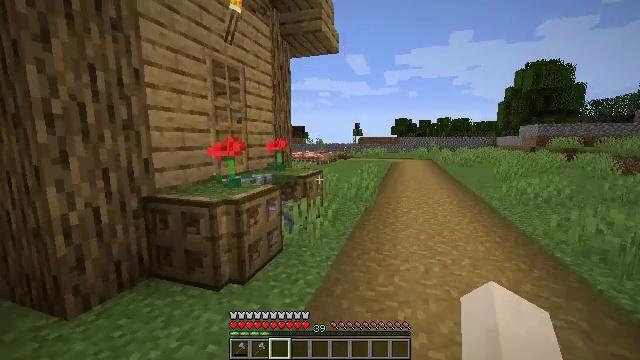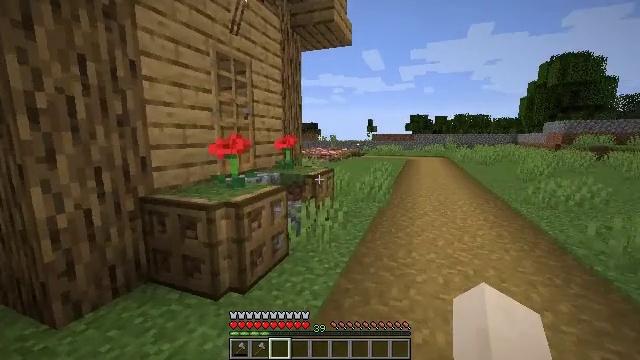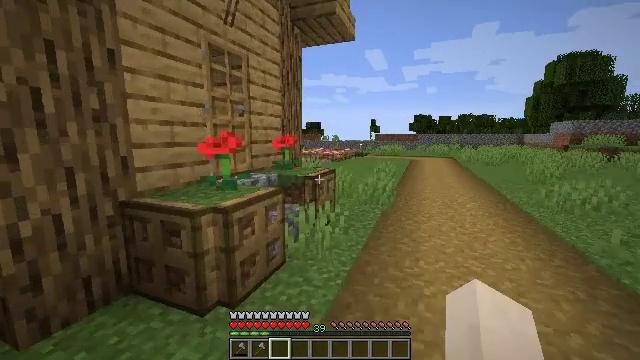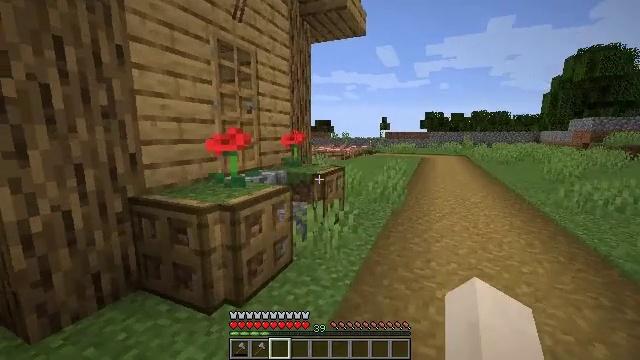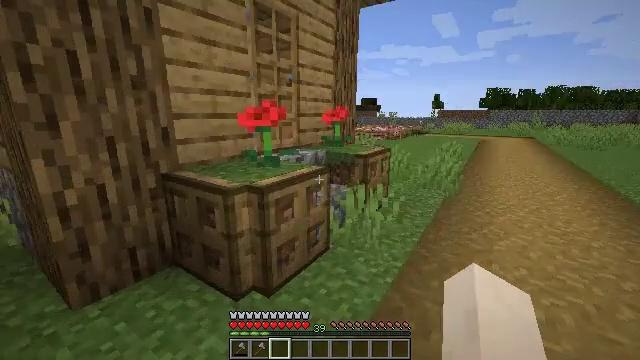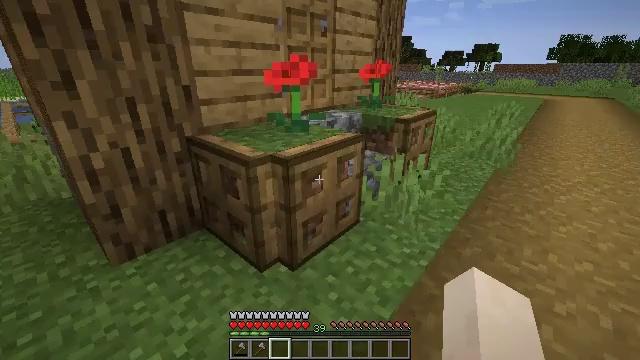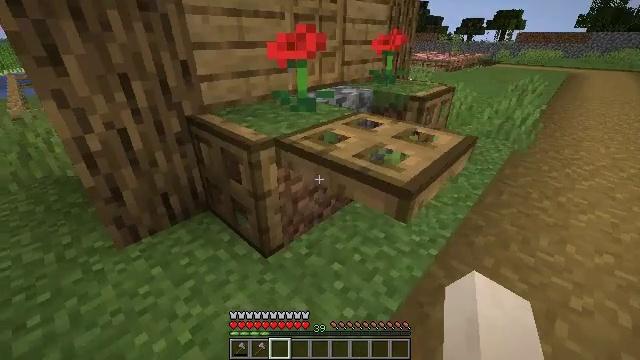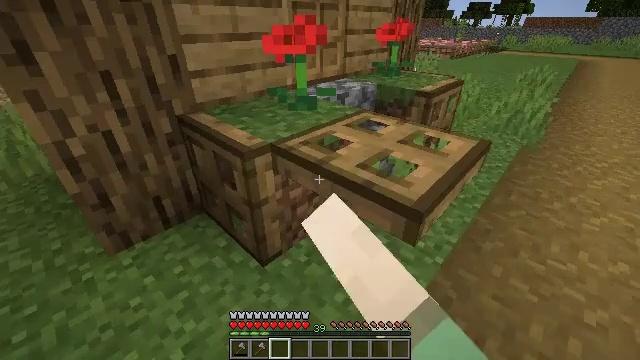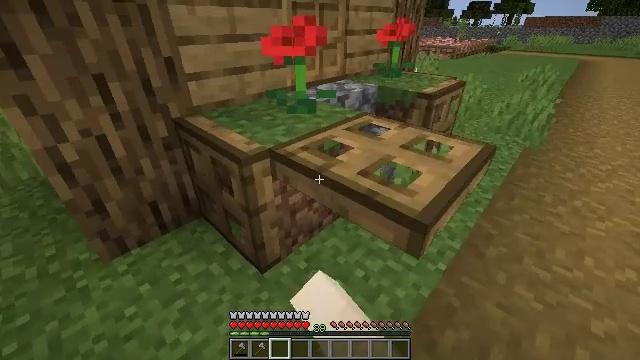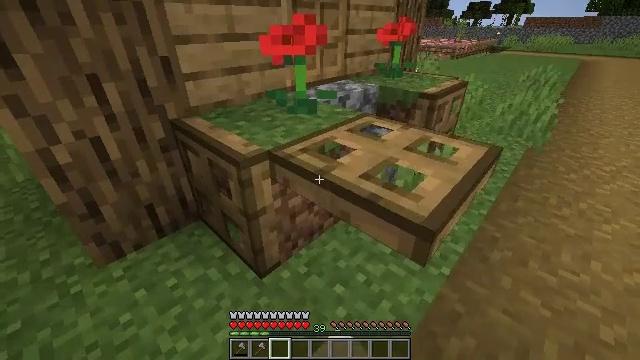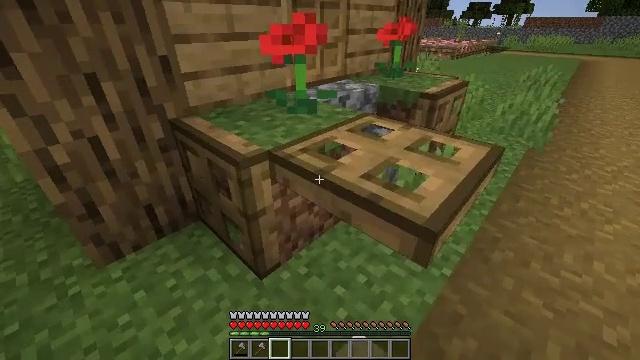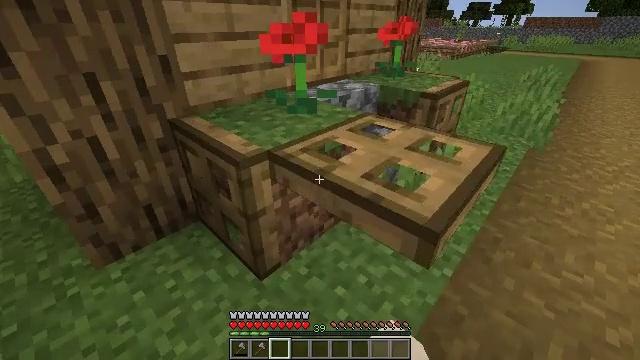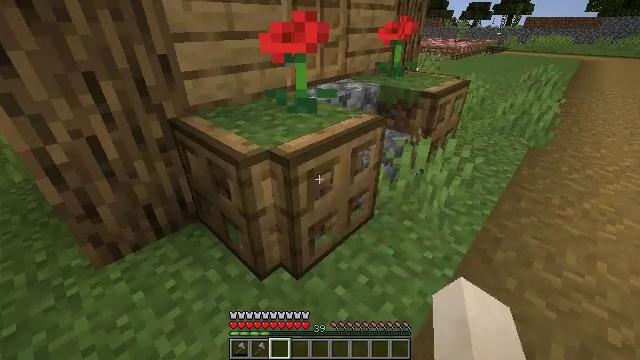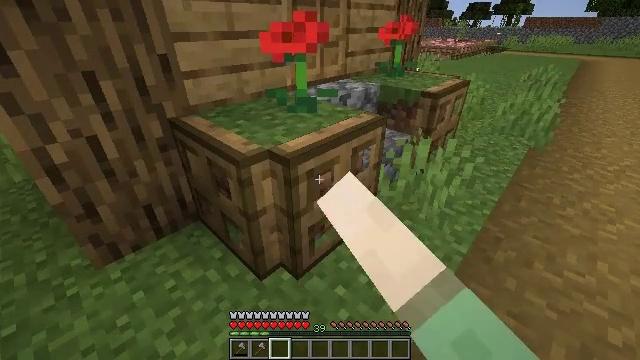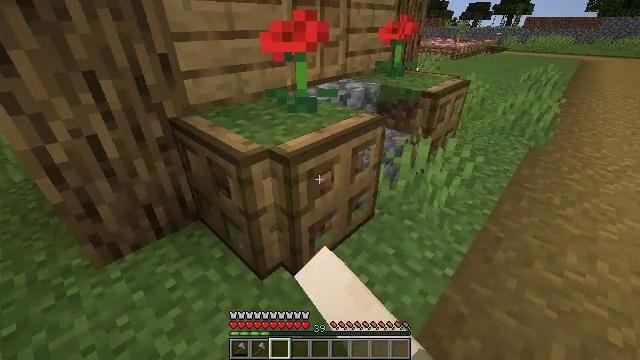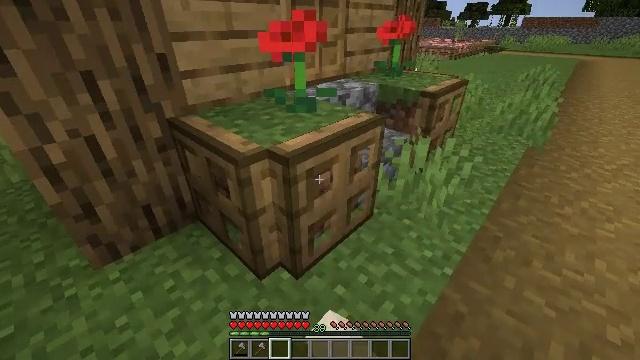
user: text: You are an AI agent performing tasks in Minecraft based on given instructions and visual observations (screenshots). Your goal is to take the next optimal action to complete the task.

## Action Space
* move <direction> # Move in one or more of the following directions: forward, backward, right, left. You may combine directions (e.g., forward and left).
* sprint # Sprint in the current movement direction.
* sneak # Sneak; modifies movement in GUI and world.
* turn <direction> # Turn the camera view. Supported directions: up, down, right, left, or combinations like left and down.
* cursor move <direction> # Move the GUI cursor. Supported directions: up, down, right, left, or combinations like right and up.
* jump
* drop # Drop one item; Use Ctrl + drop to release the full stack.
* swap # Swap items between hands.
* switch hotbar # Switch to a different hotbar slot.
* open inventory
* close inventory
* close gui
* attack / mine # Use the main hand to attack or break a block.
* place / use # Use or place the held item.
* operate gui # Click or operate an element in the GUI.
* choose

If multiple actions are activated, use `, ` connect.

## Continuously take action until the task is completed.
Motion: motion action
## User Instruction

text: Recycle the oak fence gate into your inventory.
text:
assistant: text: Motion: move forward, turn left
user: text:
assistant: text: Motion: move forward
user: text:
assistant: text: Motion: move forward, turn left
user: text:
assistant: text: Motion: move forward, turn left and down
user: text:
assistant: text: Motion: move forward, turn left and down
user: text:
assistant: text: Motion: move forward, turn left and down, use / place
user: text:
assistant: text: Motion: turn down, use / place
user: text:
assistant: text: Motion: use / place
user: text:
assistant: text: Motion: no_op
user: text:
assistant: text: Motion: no_op
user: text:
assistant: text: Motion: no_op
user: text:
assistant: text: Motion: use / place
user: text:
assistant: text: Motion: use / place
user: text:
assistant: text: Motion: use / place
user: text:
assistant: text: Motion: no_op
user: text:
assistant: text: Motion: turn right
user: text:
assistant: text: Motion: turn right
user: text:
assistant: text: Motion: use / place
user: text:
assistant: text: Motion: turn left, use / place
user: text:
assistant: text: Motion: use / place
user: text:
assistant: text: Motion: use / place
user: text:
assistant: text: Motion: no_op
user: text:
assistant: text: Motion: use / place
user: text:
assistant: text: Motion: use / place
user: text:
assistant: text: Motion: use / place
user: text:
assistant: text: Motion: move forward
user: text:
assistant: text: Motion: move forward
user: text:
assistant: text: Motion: move forward and move right
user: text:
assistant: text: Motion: move forward and move right, turn right
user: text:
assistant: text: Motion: move forward and move right, turn right and up